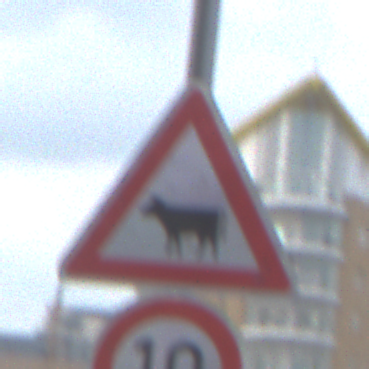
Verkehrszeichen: ViehtriebRechts
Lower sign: Geschwindigkeit10
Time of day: MorningAfternoon
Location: Outdoor (Urban)
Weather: Overcast
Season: NotSpecified
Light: Natural